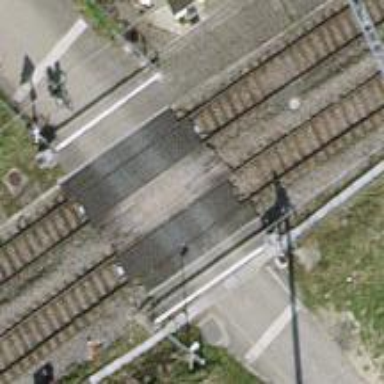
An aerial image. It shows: Railway level crossing.